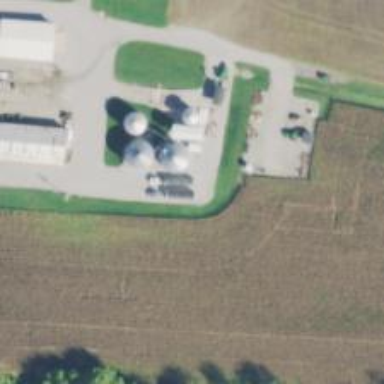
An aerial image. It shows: Silo.